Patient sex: M
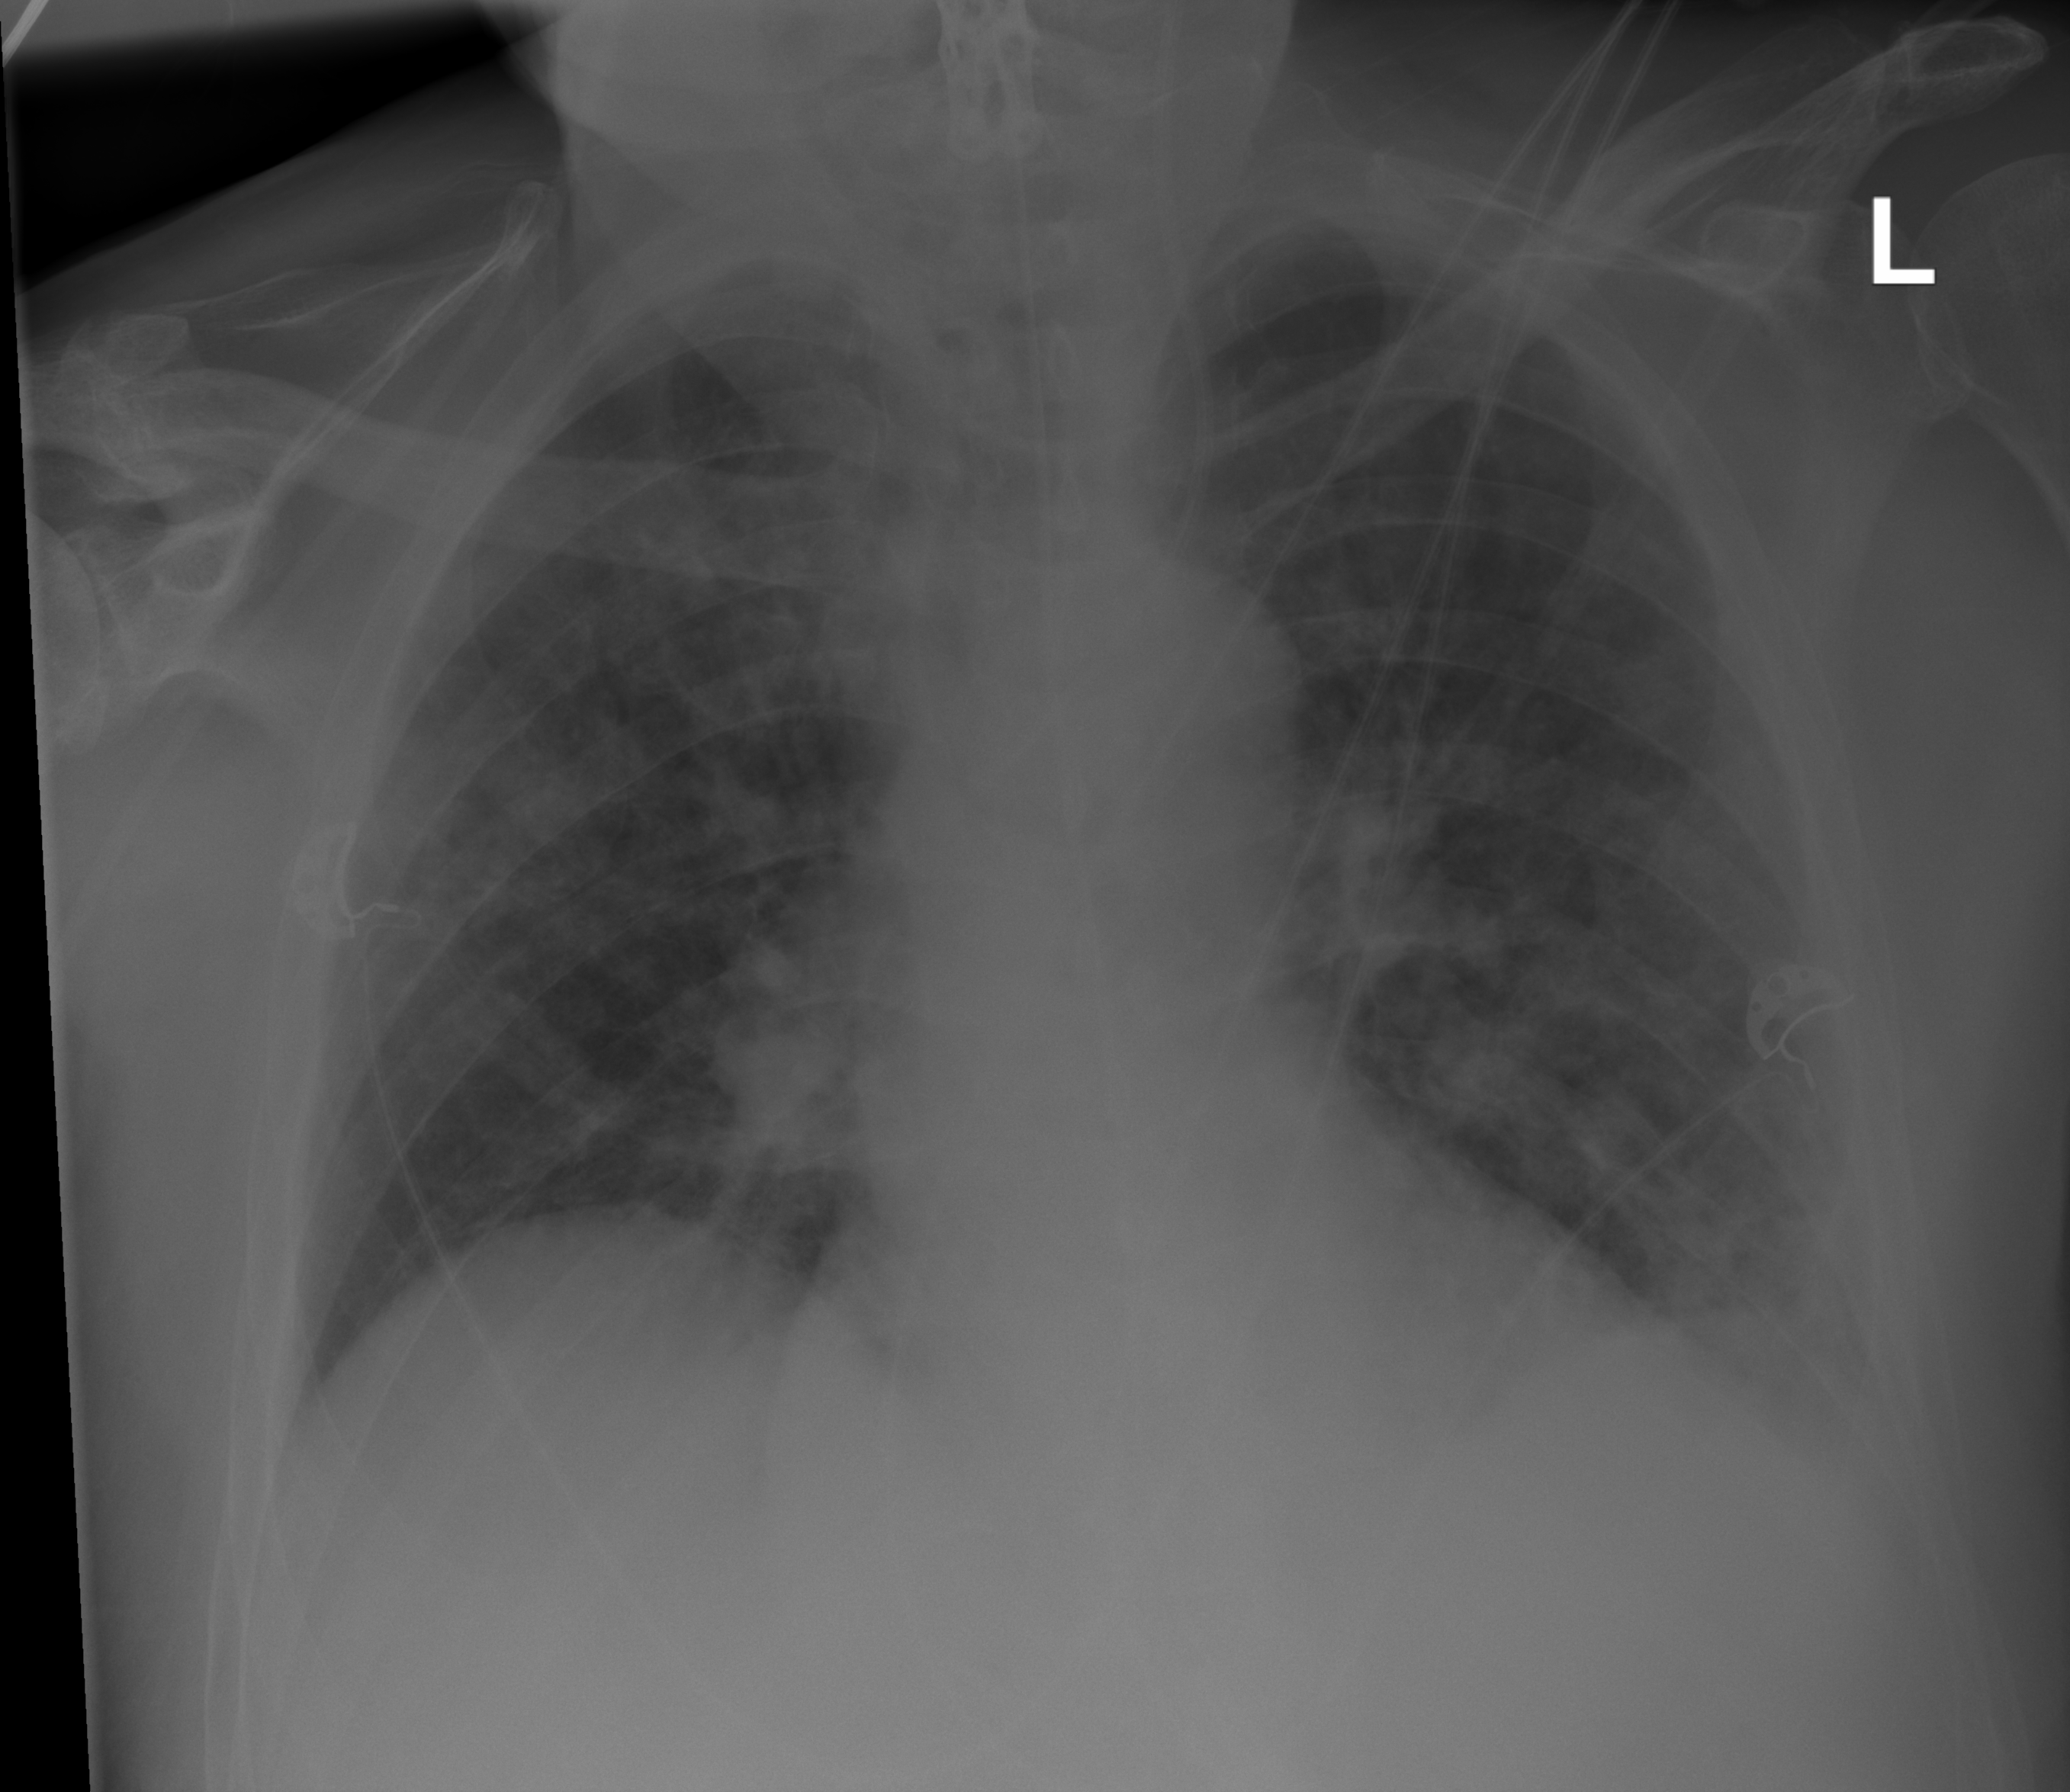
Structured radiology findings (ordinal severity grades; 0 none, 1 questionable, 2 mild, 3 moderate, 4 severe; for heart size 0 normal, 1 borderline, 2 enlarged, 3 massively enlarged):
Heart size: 2
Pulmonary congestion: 0
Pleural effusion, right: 0
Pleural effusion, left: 2
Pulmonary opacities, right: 2
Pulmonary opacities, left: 2
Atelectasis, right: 0
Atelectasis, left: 0